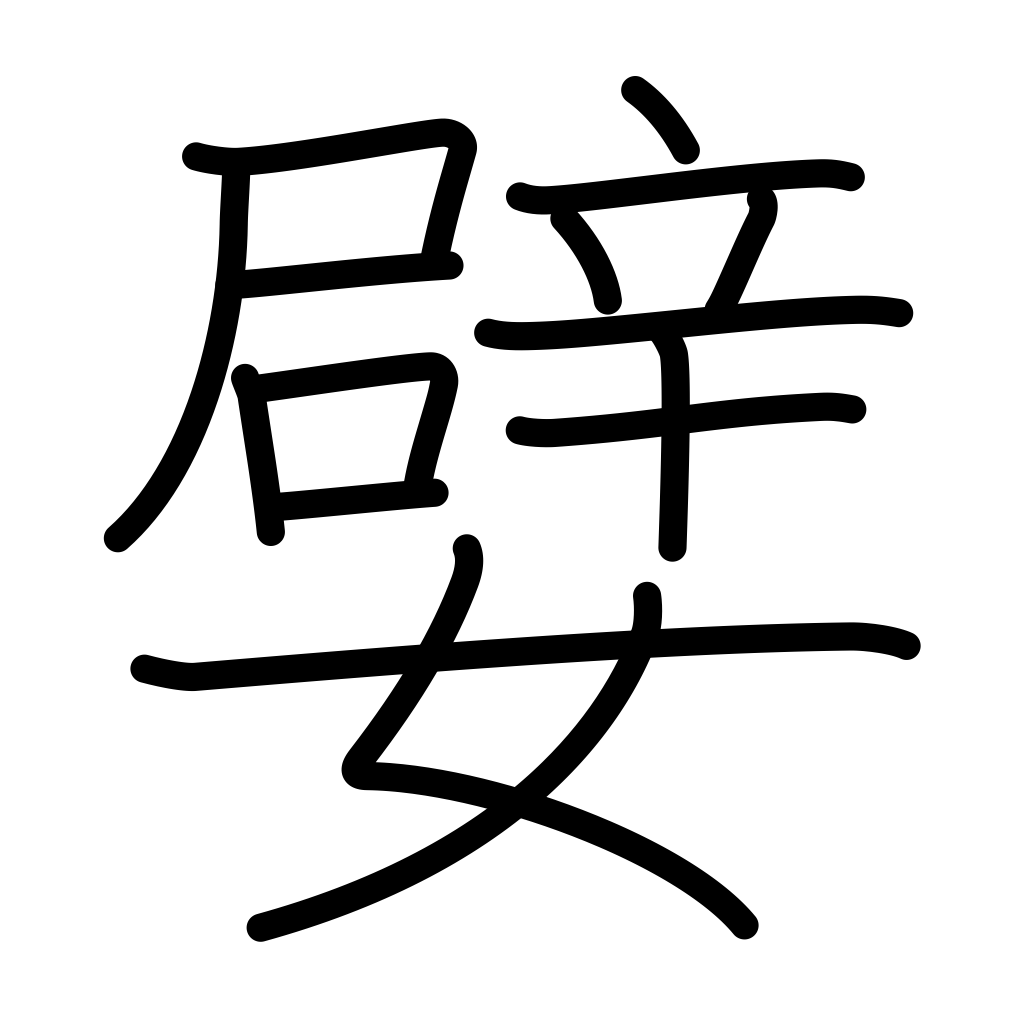
Meaning: agreeable person